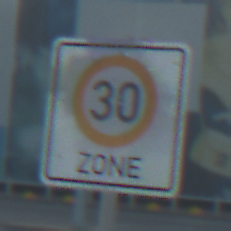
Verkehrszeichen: BeginnZone30
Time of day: MorningAfternoon
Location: Outdoor (Suburban)
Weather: PartlyCloudy
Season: NotSpecified
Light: Natural